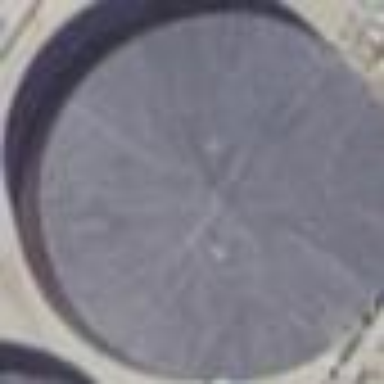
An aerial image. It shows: Industrial building housing storage tank.